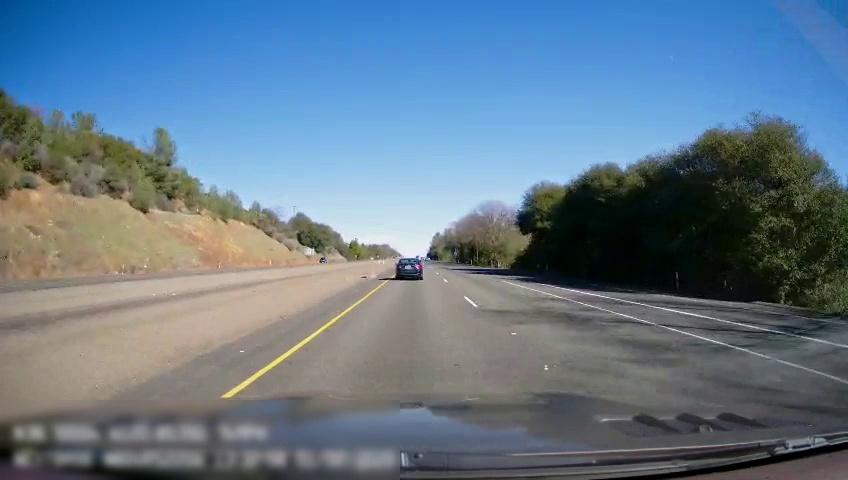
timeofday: Day
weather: Sunny
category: Drivable Space
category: Drivable Space
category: Vehicles | Car
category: Lanes | Current Lane
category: Lanes | Current Lane
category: Lanes | Alternate Lane
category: Lanes | Alternate Lane
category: Lanes | Alternate Lane